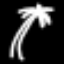
Label: palm tree